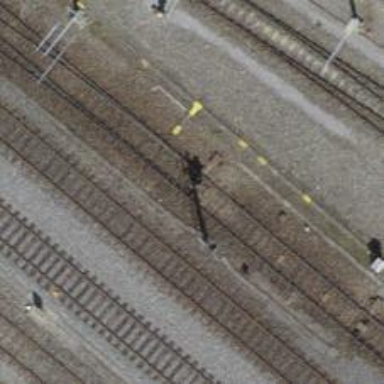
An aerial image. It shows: Railway switch.